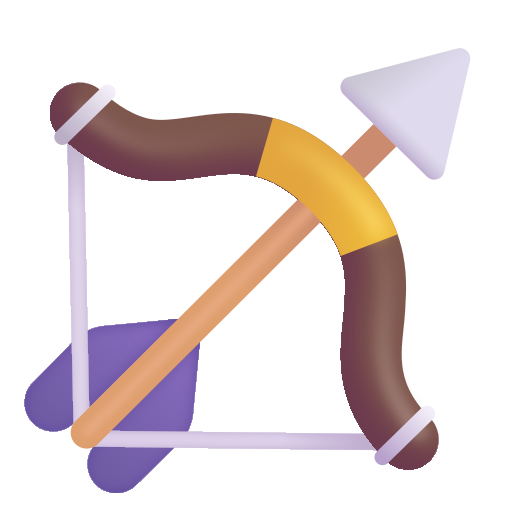
bow and arrow color